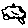
Label: car